Field crop: tomato
Growth stage: 1
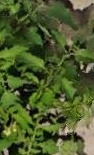
Species: tomato